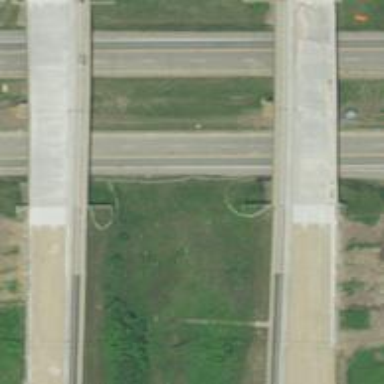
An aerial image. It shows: Trunk highway.